Question: I'm doing some clustering research and need to generate synthetic data that would look something like these examples:

We have 2d plots with 2 classes (red and black). How could I generate 2D data like this? It has a V structure, so I was thinking about generating points around straight lines - is there a way to do that in ?
I'm using , but am open to other tools (just data has to be exportable).
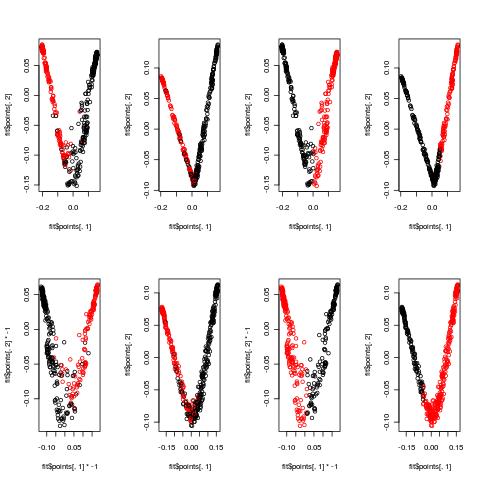
Answer: Here's a thought.
'''
n <- c(200,200) # Number of points in each class
cls <- rep(1:2, n) # Class memberships
i <- c(.2-.12*abs(rnorm(n[1])), # Noiseless x position
-.2+.12*abs(rnorm(n[2])))
noise <- .04*(.2-abs(i)) # Noise level relative to 'i'
# Final sample
x <- cbind(i, abs(.5*i)) + noise*matrix(rnorm(sum(n)*2), sum(n), 2)
plot(x[,1], x[,2], col=cls)
'''